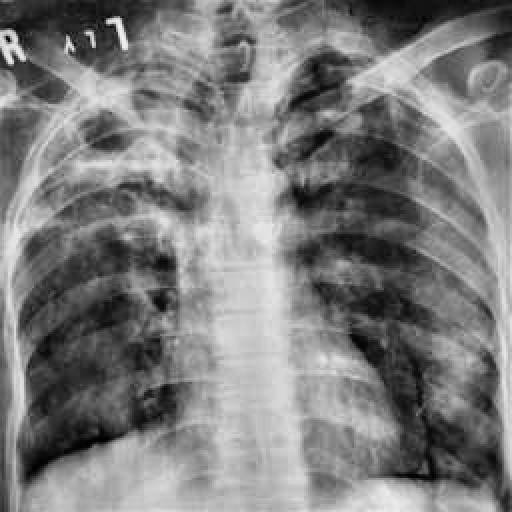
Finding: TUBERCULOSIS